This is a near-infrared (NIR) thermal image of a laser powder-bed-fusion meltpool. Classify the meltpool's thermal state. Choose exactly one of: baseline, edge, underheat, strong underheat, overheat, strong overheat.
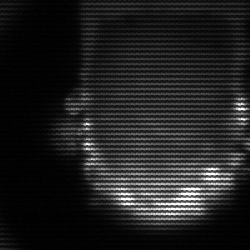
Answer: baseline